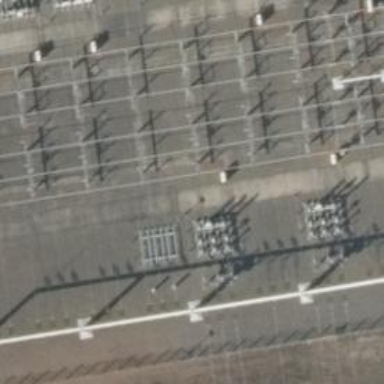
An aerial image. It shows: Three cables of power line.